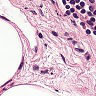
Metastatic tissue present: no